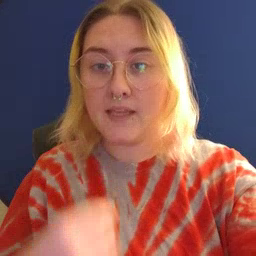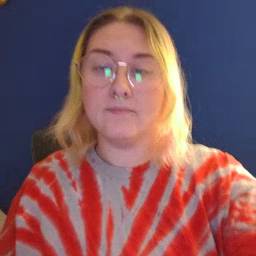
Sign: sleepy